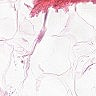
Metastatic tissue present: no